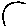
Label: flower